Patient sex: F
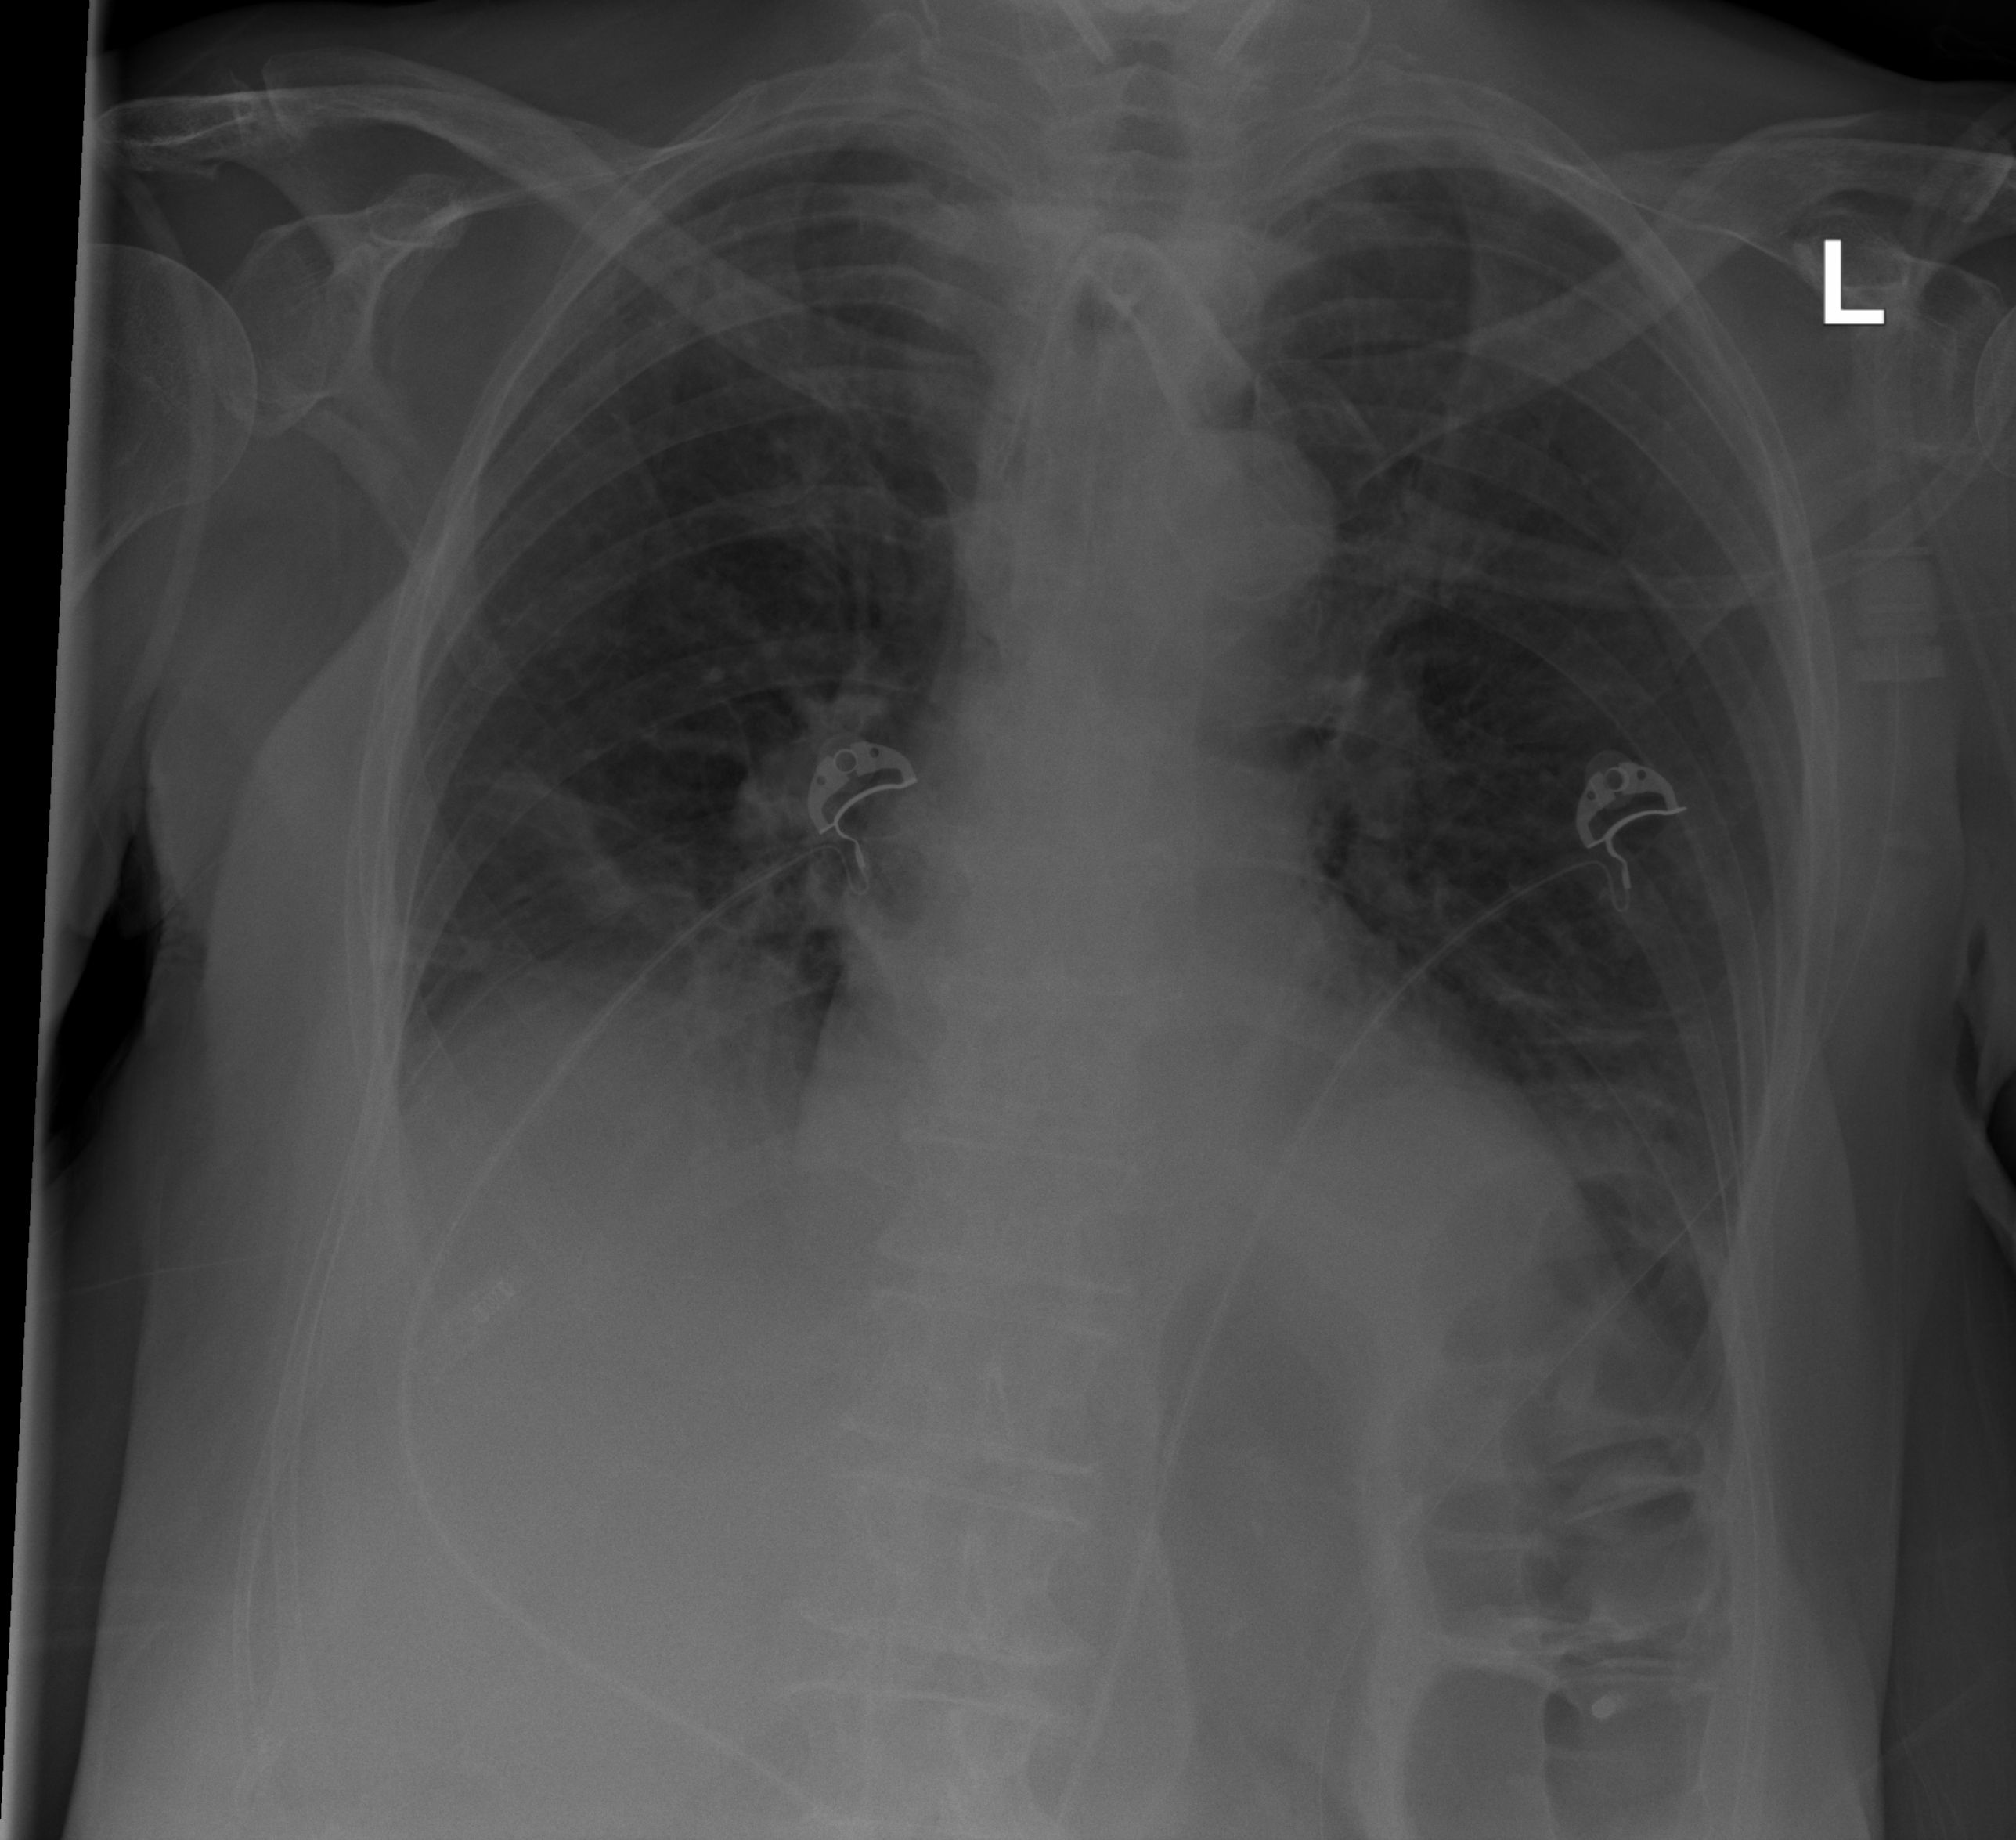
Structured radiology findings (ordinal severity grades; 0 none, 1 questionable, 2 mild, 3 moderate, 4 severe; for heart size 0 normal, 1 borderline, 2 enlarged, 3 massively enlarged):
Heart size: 2
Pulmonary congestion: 0
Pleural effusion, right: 1
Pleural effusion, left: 1
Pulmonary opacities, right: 2
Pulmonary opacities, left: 0
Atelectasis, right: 2
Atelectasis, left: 2